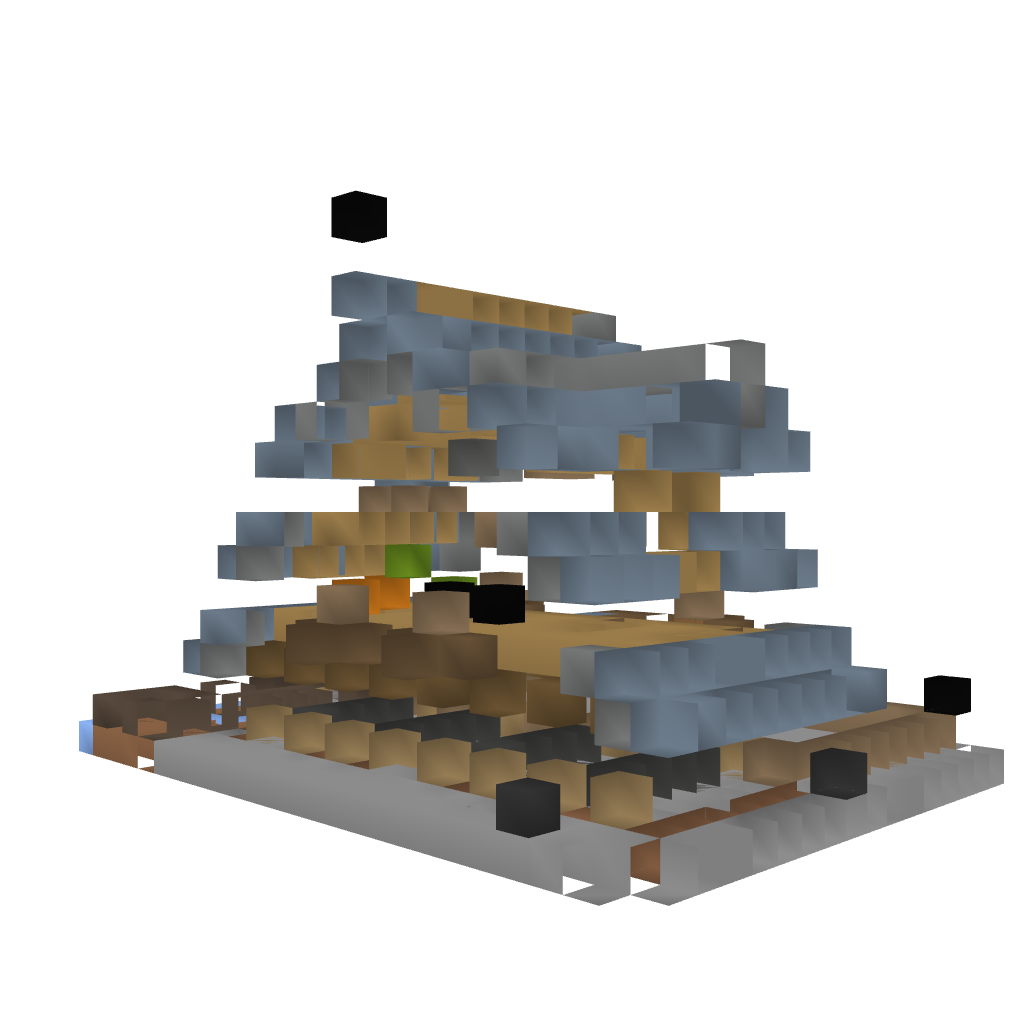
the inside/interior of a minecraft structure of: Barn with Water Tower